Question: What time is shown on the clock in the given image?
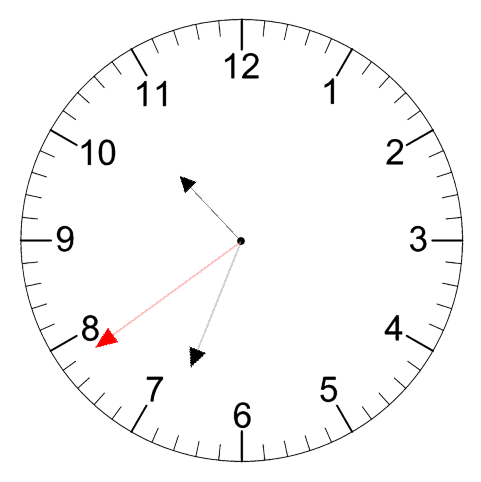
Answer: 10:33:39